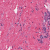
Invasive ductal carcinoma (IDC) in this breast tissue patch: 0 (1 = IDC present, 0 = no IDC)